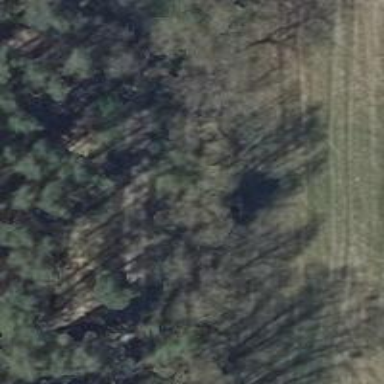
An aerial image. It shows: Hunting stand.